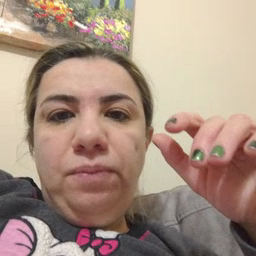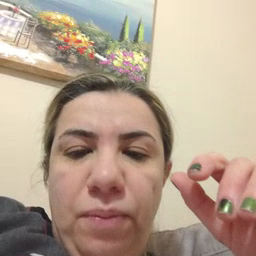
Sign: touch